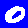
Digit: 0